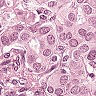
Metastatic tissue present: yes